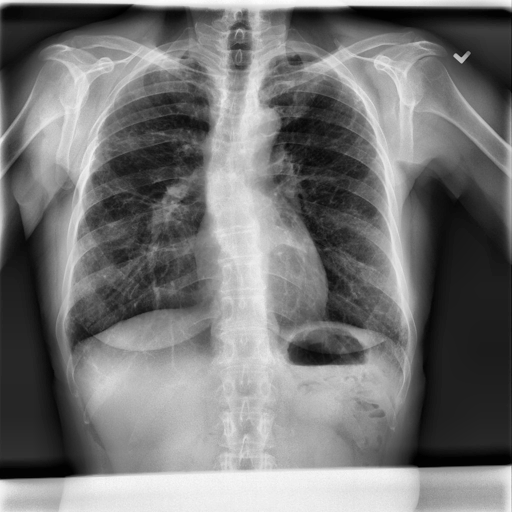
Finding: NORMAL